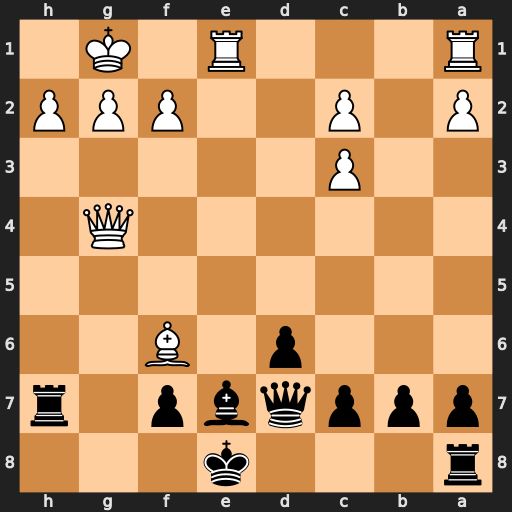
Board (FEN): r3k3/pppqbp1r/3p1B2/8/6Q1/2P5/P1P2PPP/R3R1K1
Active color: b
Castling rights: q
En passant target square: -
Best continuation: Qxg4 Rxe7+ Kf8